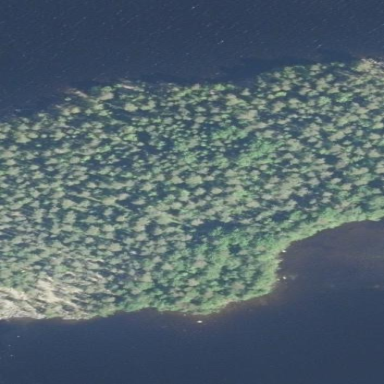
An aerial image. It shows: Forest area.